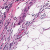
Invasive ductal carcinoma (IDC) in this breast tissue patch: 0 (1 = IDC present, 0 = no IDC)